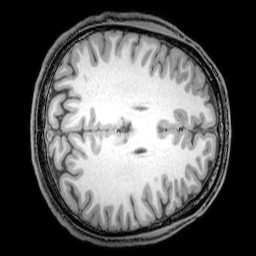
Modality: T1w
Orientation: axial
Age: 24
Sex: male
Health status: healthy
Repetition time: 0.081 s
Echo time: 0.037 s